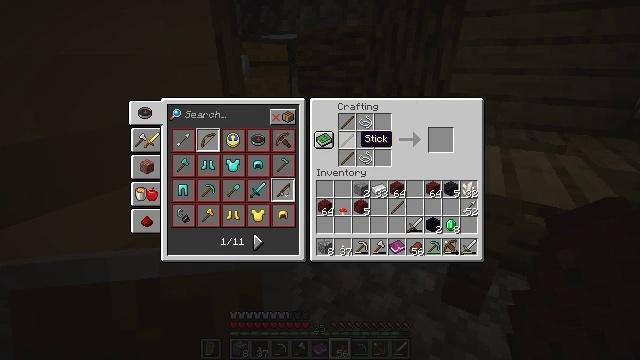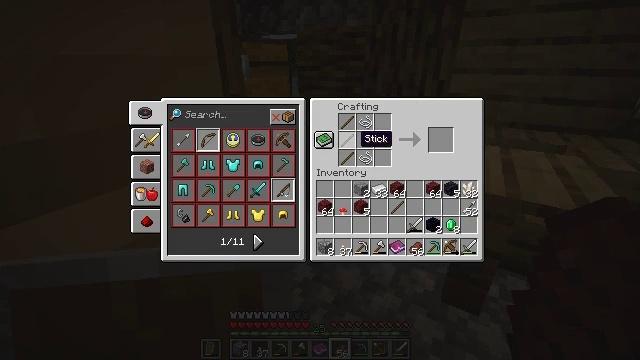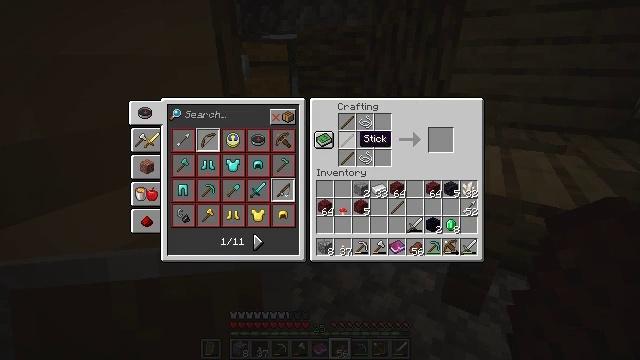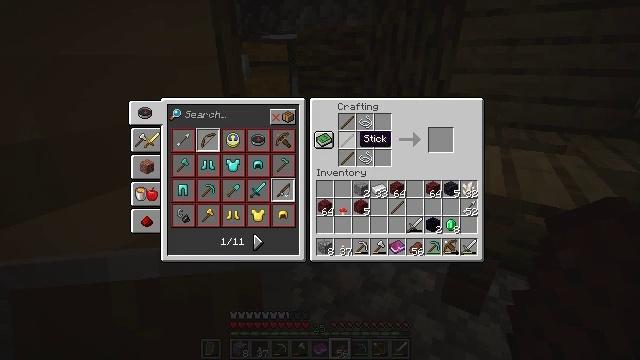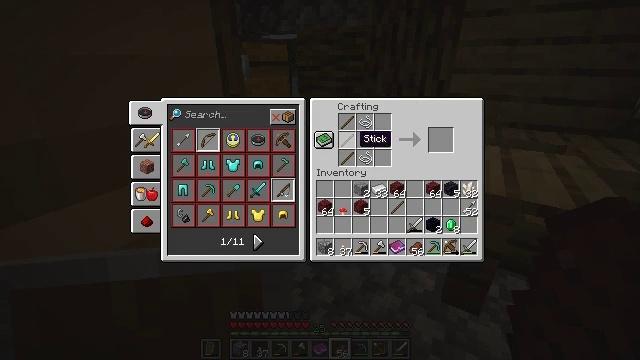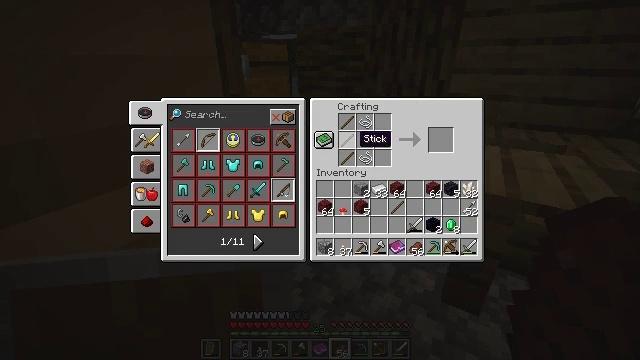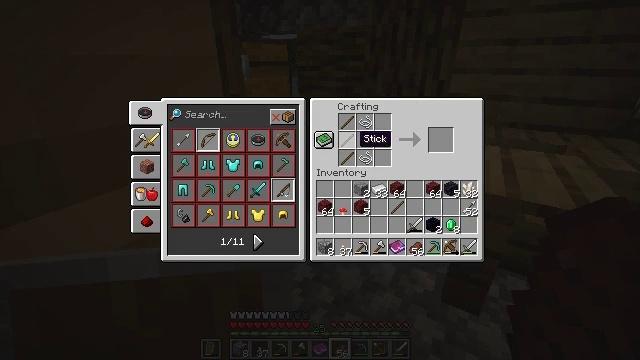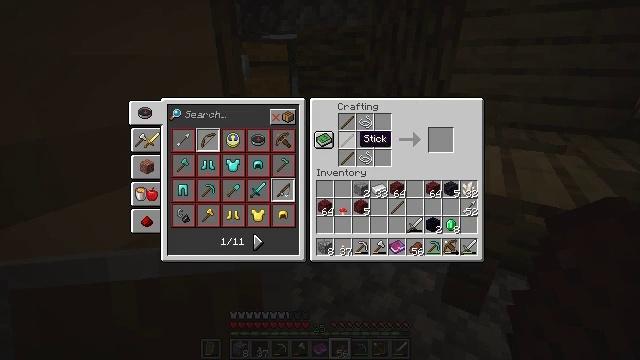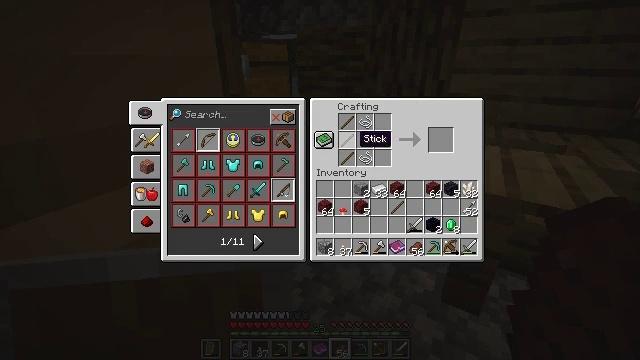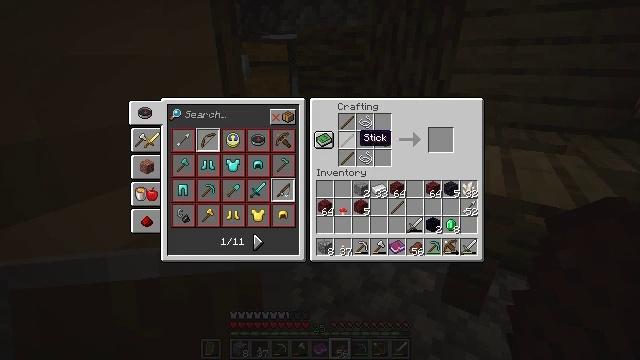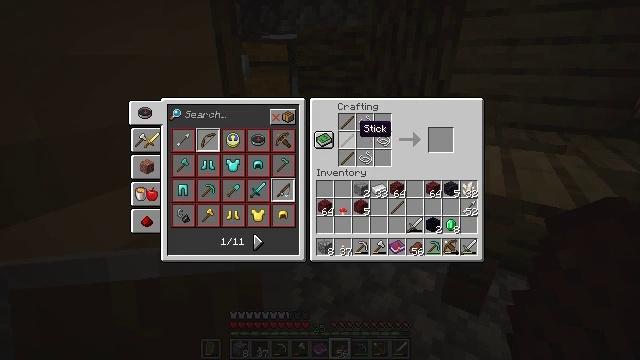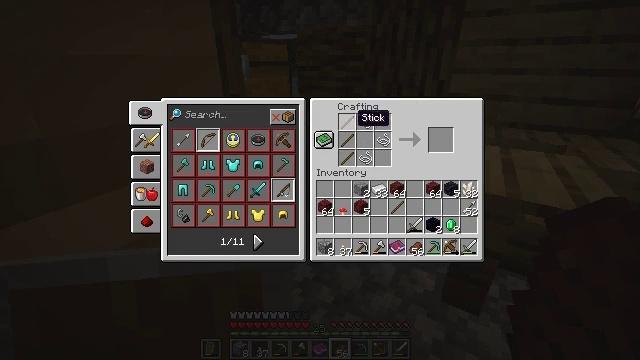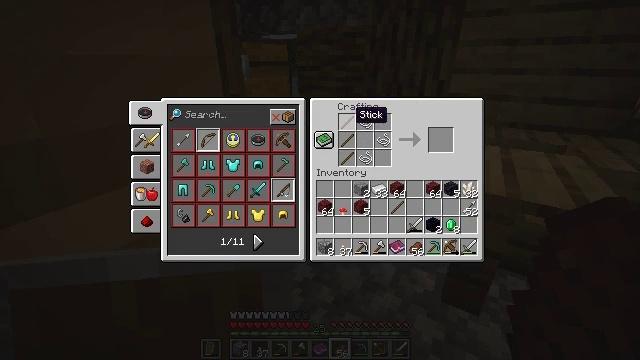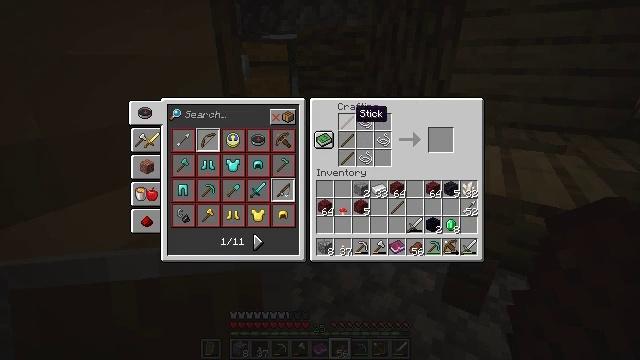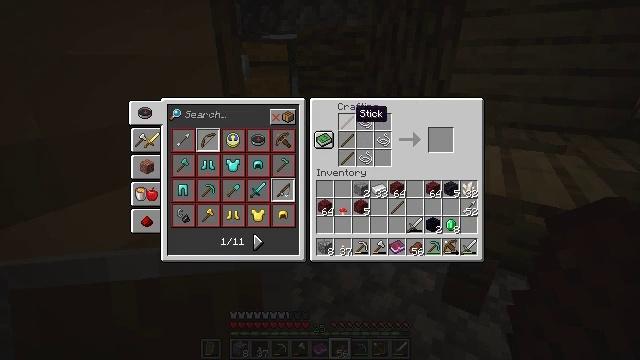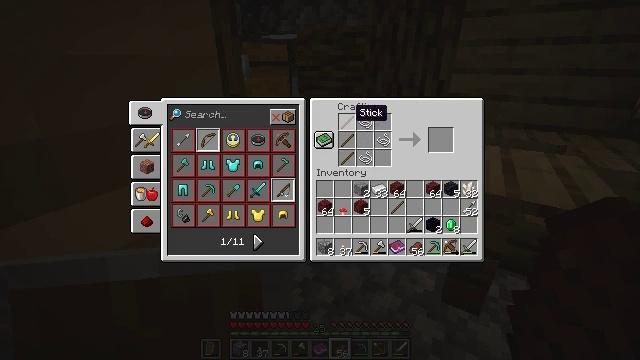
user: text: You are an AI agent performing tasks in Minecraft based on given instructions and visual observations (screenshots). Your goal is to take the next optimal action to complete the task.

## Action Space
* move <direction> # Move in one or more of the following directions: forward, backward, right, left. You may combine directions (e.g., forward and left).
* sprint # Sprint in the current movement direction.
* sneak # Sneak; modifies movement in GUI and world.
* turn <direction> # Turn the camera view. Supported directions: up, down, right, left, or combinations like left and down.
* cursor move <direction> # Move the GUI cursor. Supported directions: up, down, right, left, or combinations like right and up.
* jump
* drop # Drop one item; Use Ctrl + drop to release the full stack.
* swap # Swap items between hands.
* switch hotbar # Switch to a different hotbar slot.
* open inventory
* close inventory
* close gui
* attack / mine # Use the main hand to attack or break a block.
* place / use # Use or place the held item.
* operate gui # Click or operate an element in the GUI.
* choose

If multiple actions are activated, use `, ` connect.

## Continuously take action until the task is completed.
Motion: motion action
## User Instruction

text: Create a bow with string and sticks.
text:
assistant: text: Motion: no_op
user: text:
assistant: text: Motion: no_op
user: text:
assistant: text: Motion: no_op
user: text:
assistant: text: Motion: no_op
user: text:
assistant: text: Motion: no_op
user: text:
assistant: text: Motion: no_op
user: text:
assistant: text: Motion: no_op
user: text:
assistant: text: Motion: no_op
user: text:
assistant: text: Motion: no_op
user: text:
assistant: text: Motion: turn up
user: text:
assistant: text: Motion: turn up
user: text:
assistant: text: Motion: no_op
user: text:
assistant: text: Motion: no_op
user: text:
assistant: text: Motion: no_op
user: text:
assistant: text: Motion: no_op
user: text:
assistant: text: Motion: no_op
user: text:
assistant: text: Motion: no_op
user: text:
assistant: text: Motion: no_op
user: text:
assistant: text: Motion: turn left
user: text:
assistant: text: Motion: turn left
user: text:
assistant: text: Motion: turn left
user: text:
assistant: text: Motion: turn left
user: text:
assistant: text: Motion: turn left
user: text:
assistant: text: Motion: turn left
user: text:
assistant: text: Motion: turn left
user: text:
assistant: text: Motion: no_op
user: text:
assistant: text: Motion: turn down
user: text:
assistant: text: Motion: no_op
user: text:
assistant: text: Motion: no_op
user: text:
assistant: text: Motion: no_op